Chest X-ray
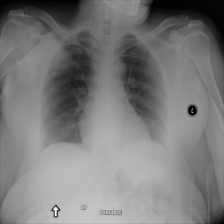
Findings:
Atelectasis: negative
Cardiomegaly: negative
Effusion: negative
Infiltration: negative
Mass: negative
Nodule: negative
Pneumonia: negative
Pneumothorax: negative
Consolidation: negative
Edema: negative
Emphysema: negative
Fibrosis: negative
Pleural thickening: negative
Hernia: negative